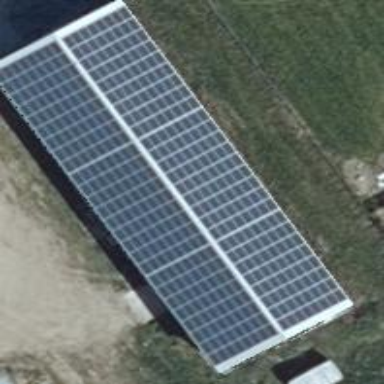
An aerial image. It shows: Building featuring small installation solar photovoltaic panel for electricity generation.